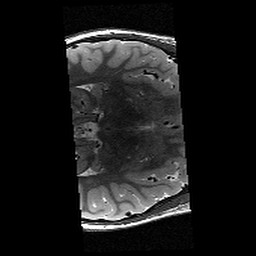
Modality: T2w
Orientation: axial
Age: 13
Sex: male
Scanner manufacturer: siemens
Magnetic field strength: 3 T
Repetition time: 9.23 s
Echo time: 0.067 s